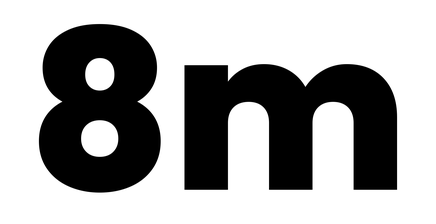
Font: Poppins-ExtraBold